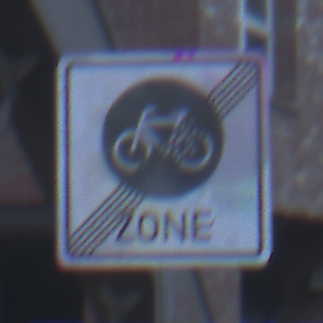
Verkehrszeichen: EndeFahrradzone
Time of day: SunriseSunset
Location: Outdoor (Urban)
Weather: Clear
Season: NotSpecified
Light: Natural